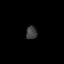
Tissue: skin
Cell type: Epithelial cells
Senescence score: 0.7131
Nuclear area (px): 141
Mean DAPI intensity: 62.482